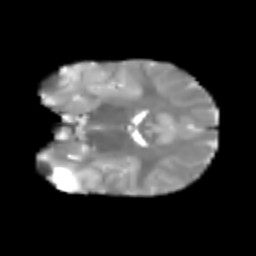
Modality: T2w
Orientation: coronal
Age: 7
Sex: male
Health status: healthy